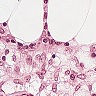
Metastatic tissue present: no